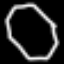
Label: octagon